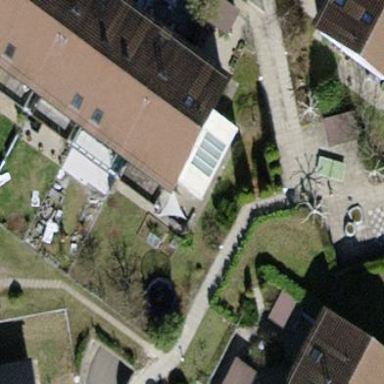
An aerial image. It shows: Residential building with pitched roof.